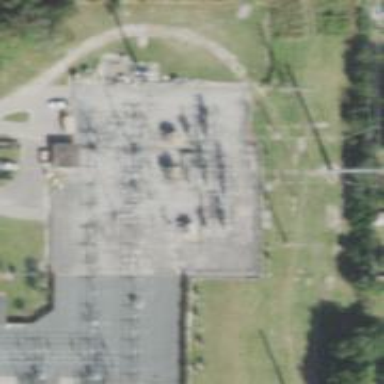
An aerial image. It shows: Switch used for power control.